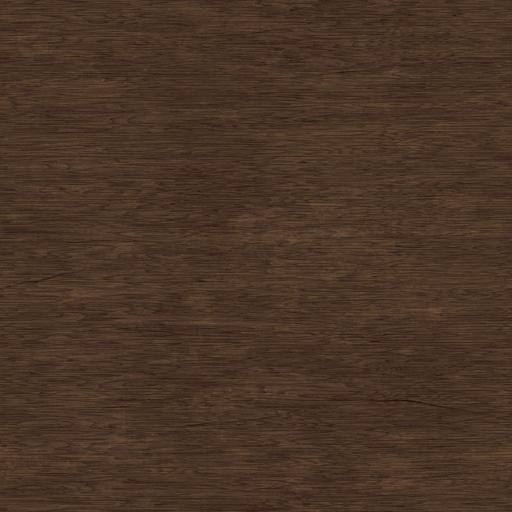
Tags: wood